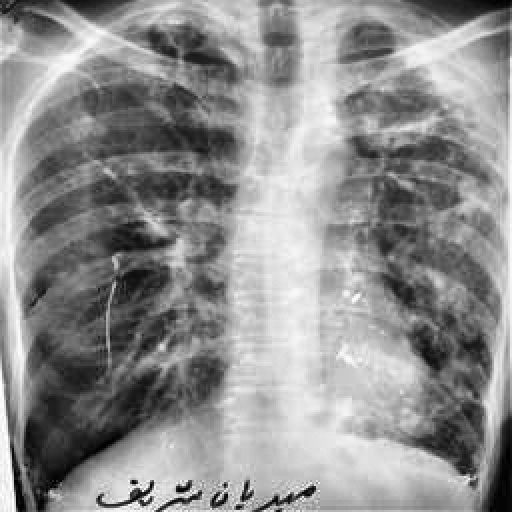
Finding: TUBERCULOSIS